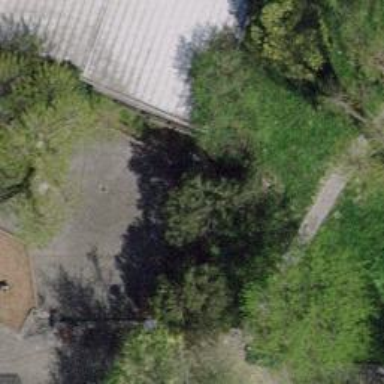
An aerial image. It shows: Picnic table located in leisure land area.